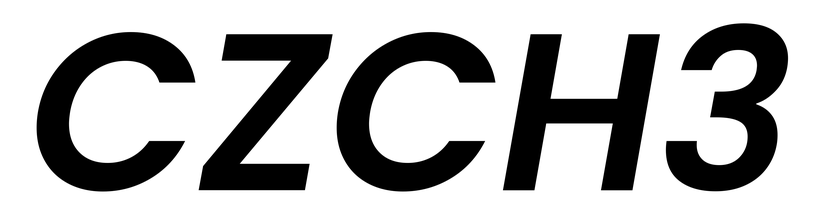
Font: Poppins-SemiBoldItalic